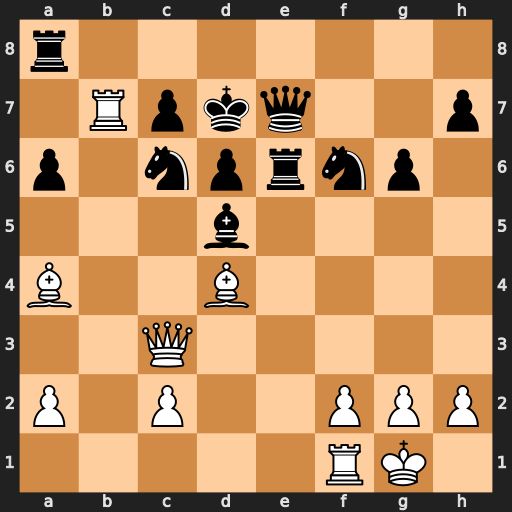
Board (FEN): r7/1Rpkq2p/p1nprnp1/3b4/B2B4/2Q5/P1P2PPP/5RK1
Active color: w
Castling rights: -
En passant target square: -
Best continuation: Bxf6 Rxf6 Qa5 Kd8 Qxd5